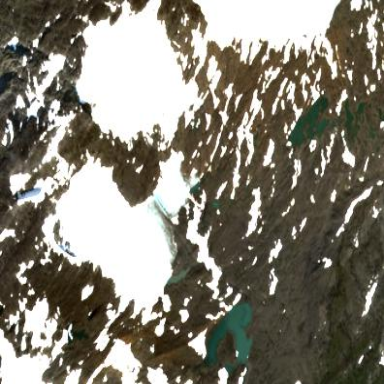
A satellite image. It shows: Majestic glacier in the distance.